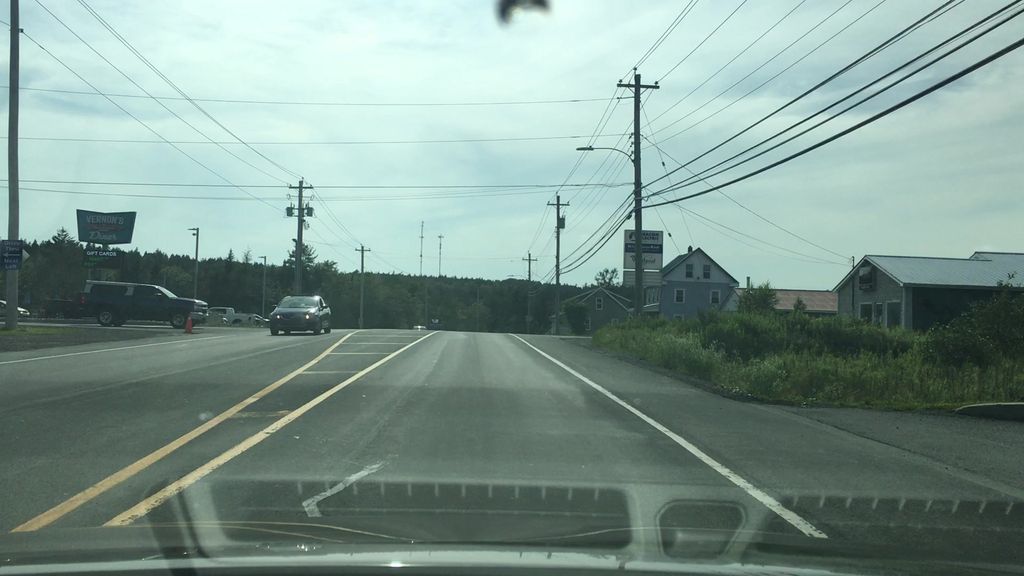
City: halifax